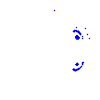
Particle: electron